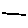
Label: line